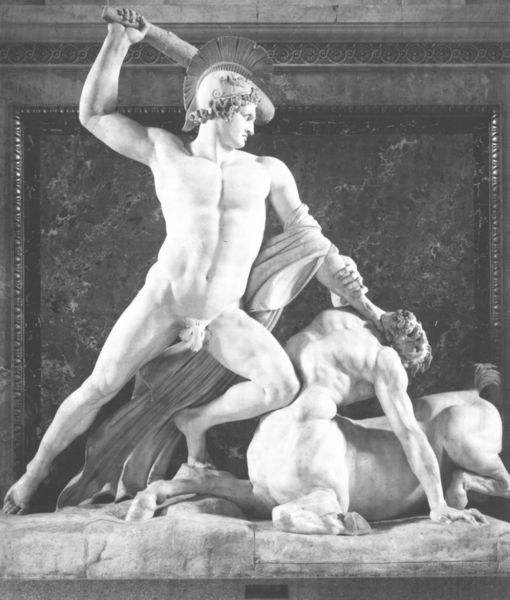
Titel: Theseus und der Kentaur
Künstler: Antonio Canova
Schlagwörter: hand, kampf, kopf, kämpfer, mann, nackt, umhang, brust, marmor, weiss, blick, tuch, muster, arm, sockel, tod, tot, hals, locken, pferd, skulptur, statue, hufe, schwanz, schlacht, büste, liegend, foto, knüppel, schwarzweiß, schlag, soldat, helm, römer, schläger, tid, satyr, kentaur, zentaur, ermordung, krieger, griechenland, töten, keule, würgen, zweikampf, feigenblatt, bruch, genick, wucht, tötung, elle, schla, pferdemensch, erschlagung